Question: So essentially I have 4 red rectangles with rounded corners that are supposed to show up when I run the application. The code for all 4 is nearly identical.
There are no errors, no compile or runtime exceptions just simply not showing up.
Here is my WPF code
'''
<Window x:Class="flashing_colors.MainWindow"
xmlns="http://schemas.microsoft.com/winfx/2006/xaml/presentation"
xmlns:x="http://schemas.microsoft.com/winfx/2006/xaml"
Title="MainWindow" Height="1200" Width="1800">
<Grid>
<Rectangle Width="200" Height="700" RadiusX="25" RadiusY="25" Name="rect1" Margin="-400,184,800,185"></Rectangle>
<Rectangle Width="200" Height="700" RadiusX="25" RadiusY="25" Name="rect2" Margin="600,184,990,185"></Rectangle>
<Rectangle Width="200" Height="700" RadiusX="25" RadiusY="25" Name="rect3" Margin="1000,184,800,185"></Rectangle>
<Rectangle Width="200" Height="700" RadiusX="25" RadiusY="25" Name="rect4" Margin="1400,184,800,185"></Rectangle>
</Grid>
</Window>
'''
Here is my C# code.
'''
public partial class MainWindow : Window
{
public MainWindow()
{
InitializeComponent();
rect1.Fill = new SolidColorBrush(Color.FromRgb(225, 75, 75));
rect2.Fill = new SolidColorBrush(Color.FromRgb(225, 75, 75));
rect3.Fill = new SolidColorBrush(Color.FromRgb(225, 75, 75));
rect4.Fill = new SolidColorBrush(Color.FromRgb(225, 75, 75));
}
}
'''
Here is a screenshot of what it shows. Notice only 2 rounded rectangles.

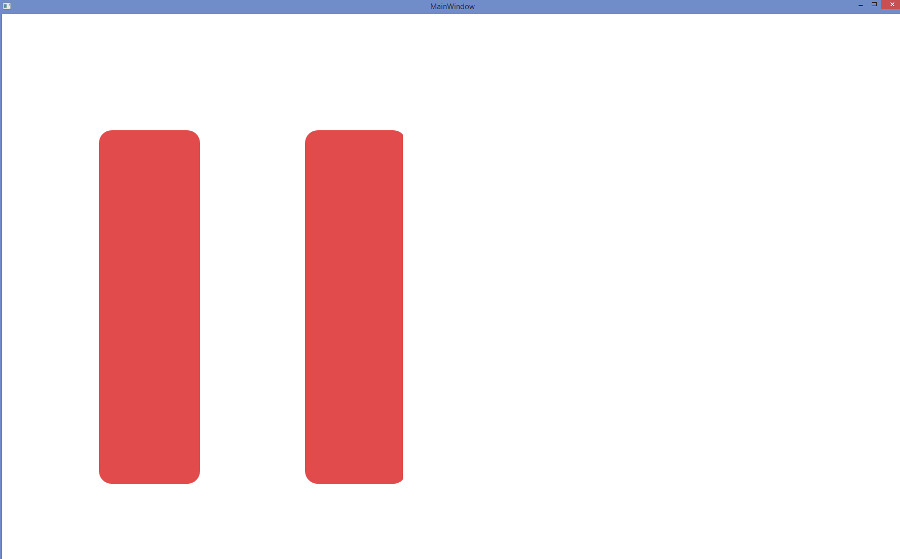
Answer: Since you set Margin Left to 1000 and Right to 800 all width of windows is set to 1800 so it has no space to display it, change 800 to 500 for third rectangle and so on for third. I suggest using StackPanel with Horizontal orientation instead of playing with Margin.
'''
<StackPanel Orientation="Horizontal">
<StackPanel.Resources>
<Style TargetType="Rectangle">
<Setter Property="Width" Value="200"/>
<Setter Property="Height" Value="700"/>
<Setter Property="RadiusX" Value="25"/>
<Setter Property="RadiusY" Value="25"/>
<Setter Property="Margin" Value="30,0,0,0"/>
<Setter Property="Fill" Value="CadetBlue"/>
</Style>
</StackPanel.Resources>
<Rectangle Name="rect1"/>
<Rectangle Name="rect2"/>
<Rectangle Name="rect3"/>
<Rectangle Name="rect4"/>
</StackPanel>
'''